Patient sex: F
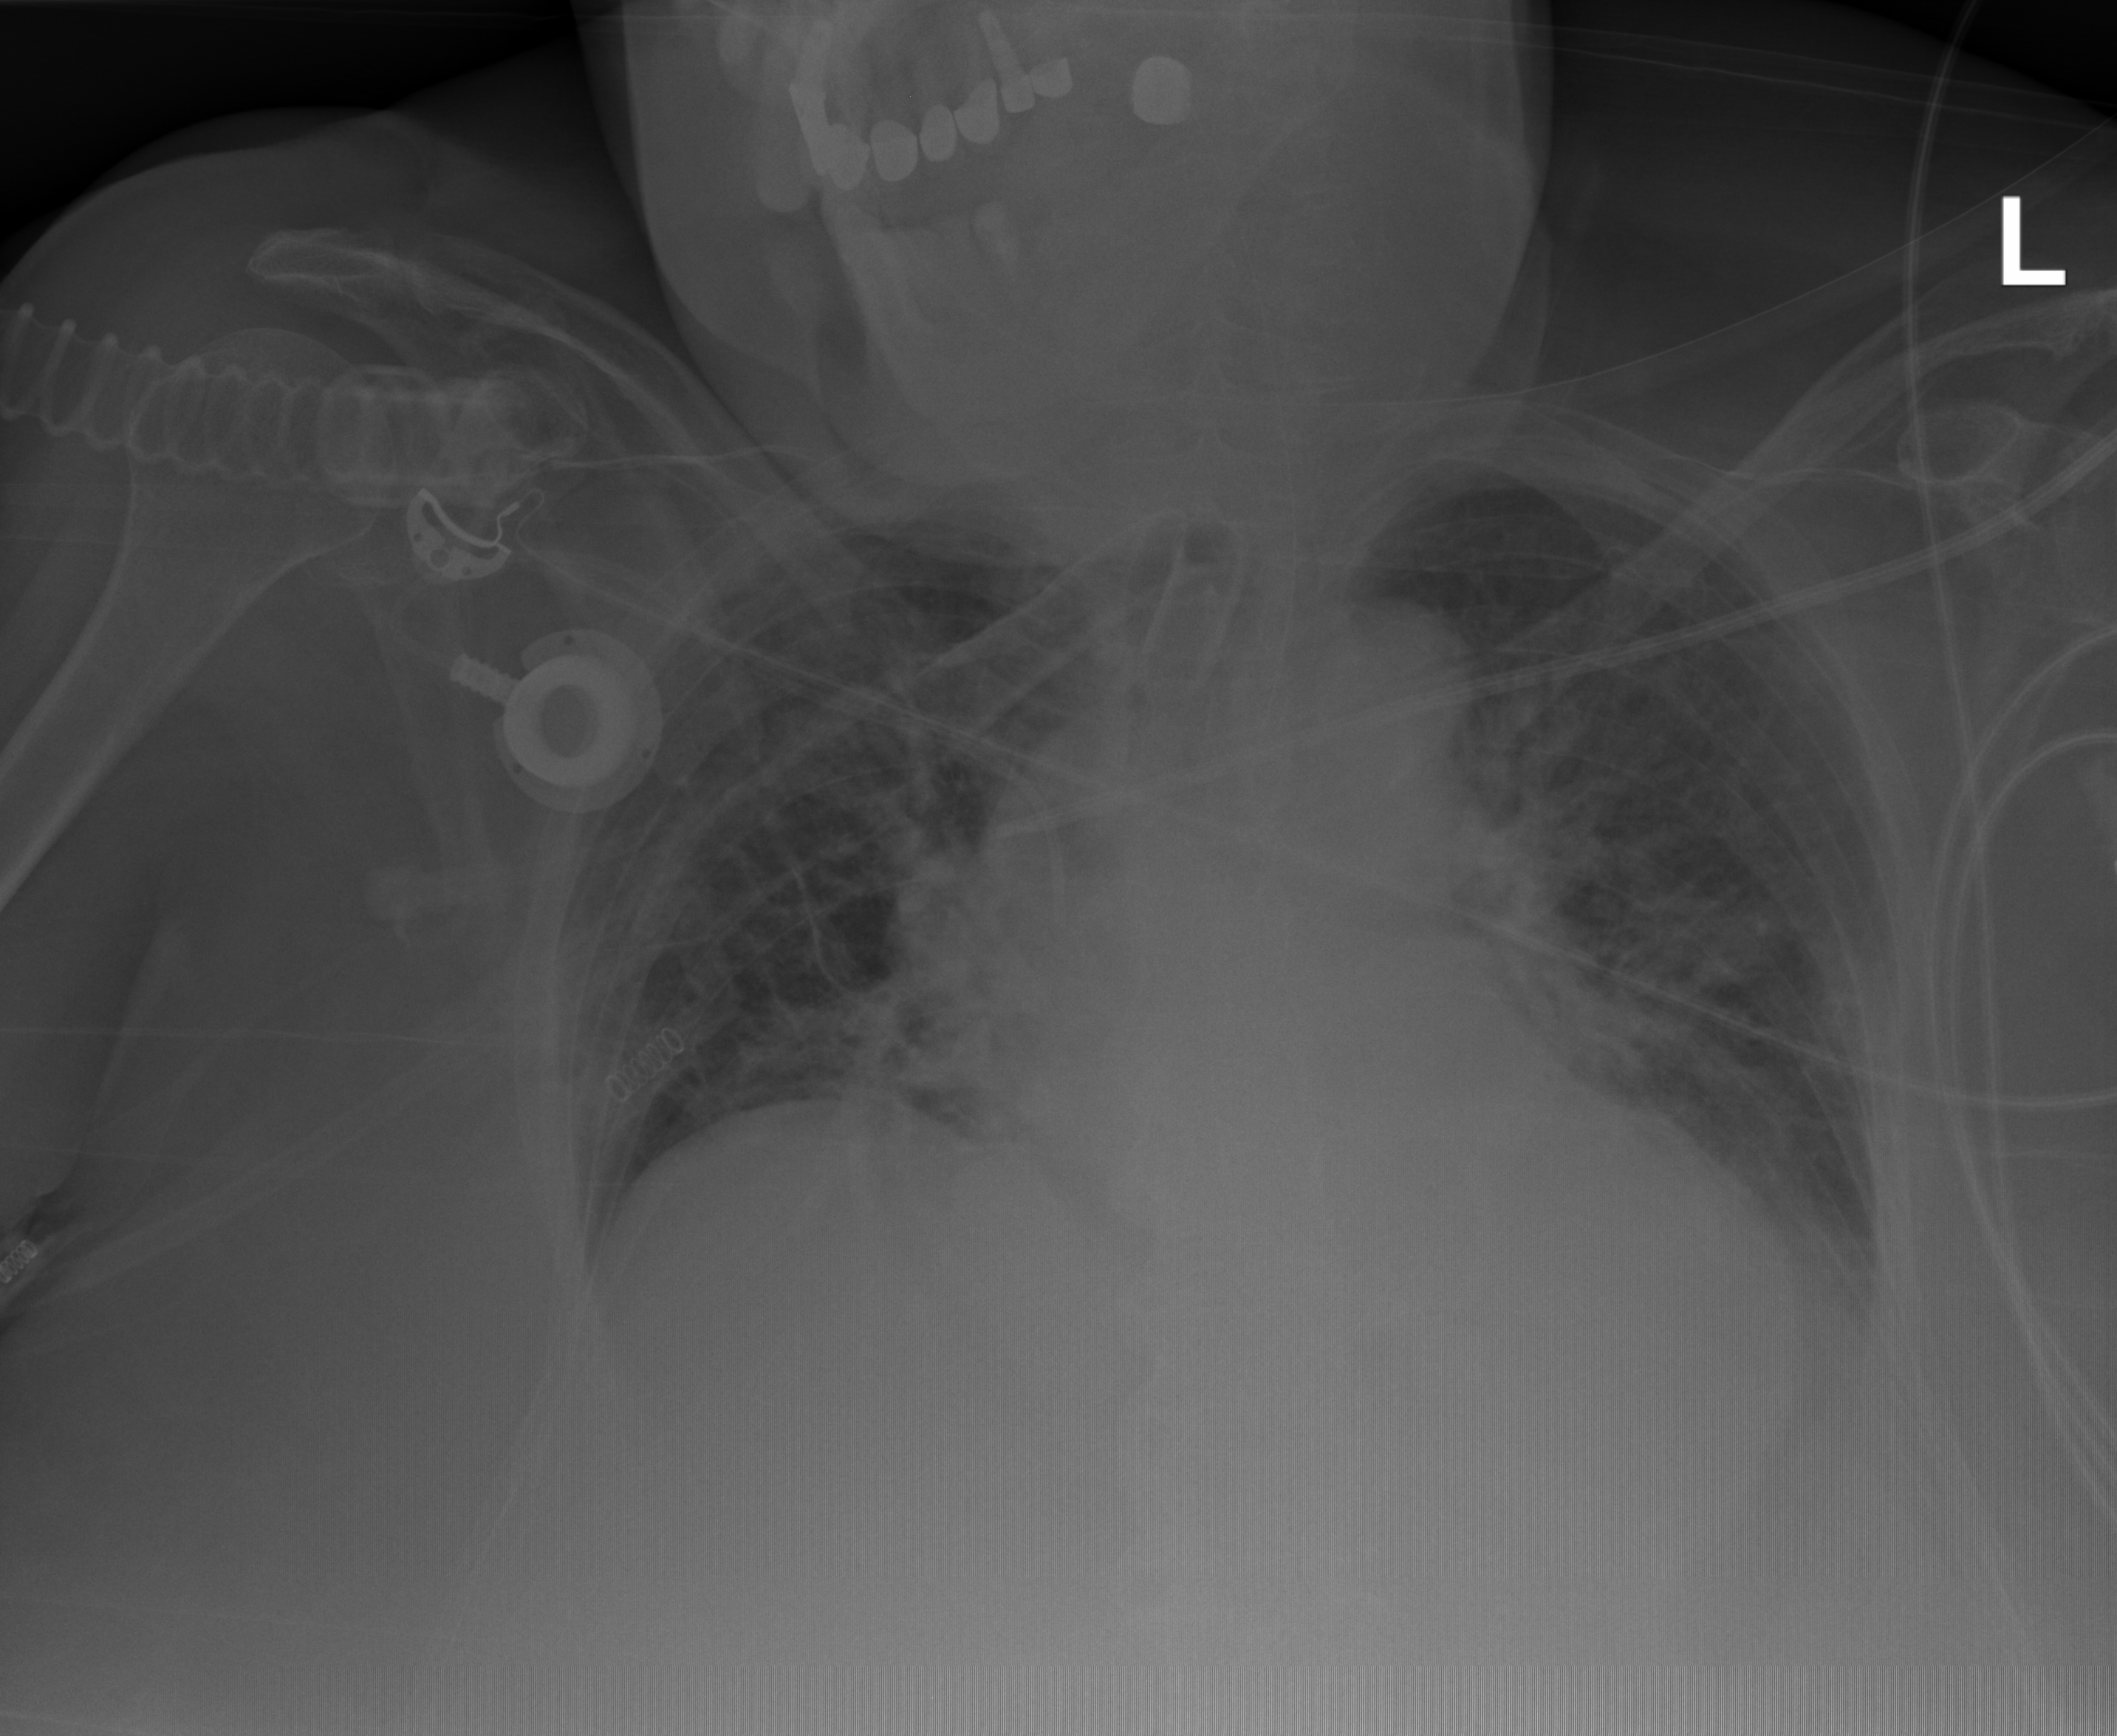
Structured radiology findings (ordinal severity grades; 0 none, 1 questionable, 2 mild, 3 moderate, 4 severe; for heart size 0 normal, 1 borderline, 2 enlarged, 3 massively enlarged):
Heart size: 2
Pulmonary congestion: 2
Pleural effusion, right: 0
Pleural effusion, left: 2
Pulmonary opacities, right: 2
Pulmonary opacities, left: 2
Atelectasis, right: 2
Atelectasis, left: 2